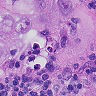
Metastatic tissue present: yes